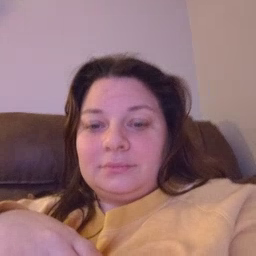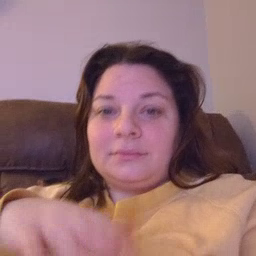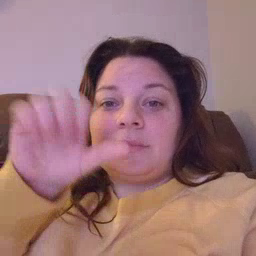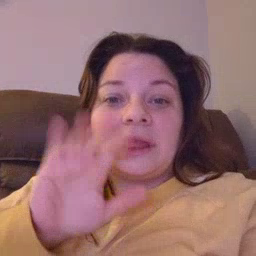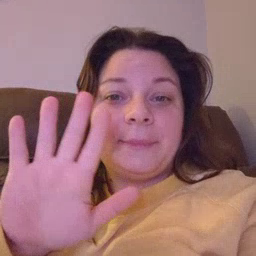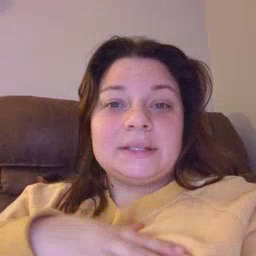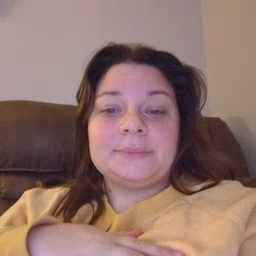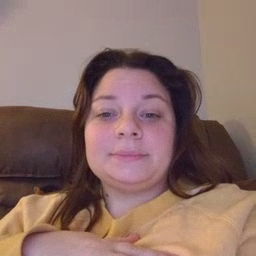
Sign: mitten